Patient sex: F
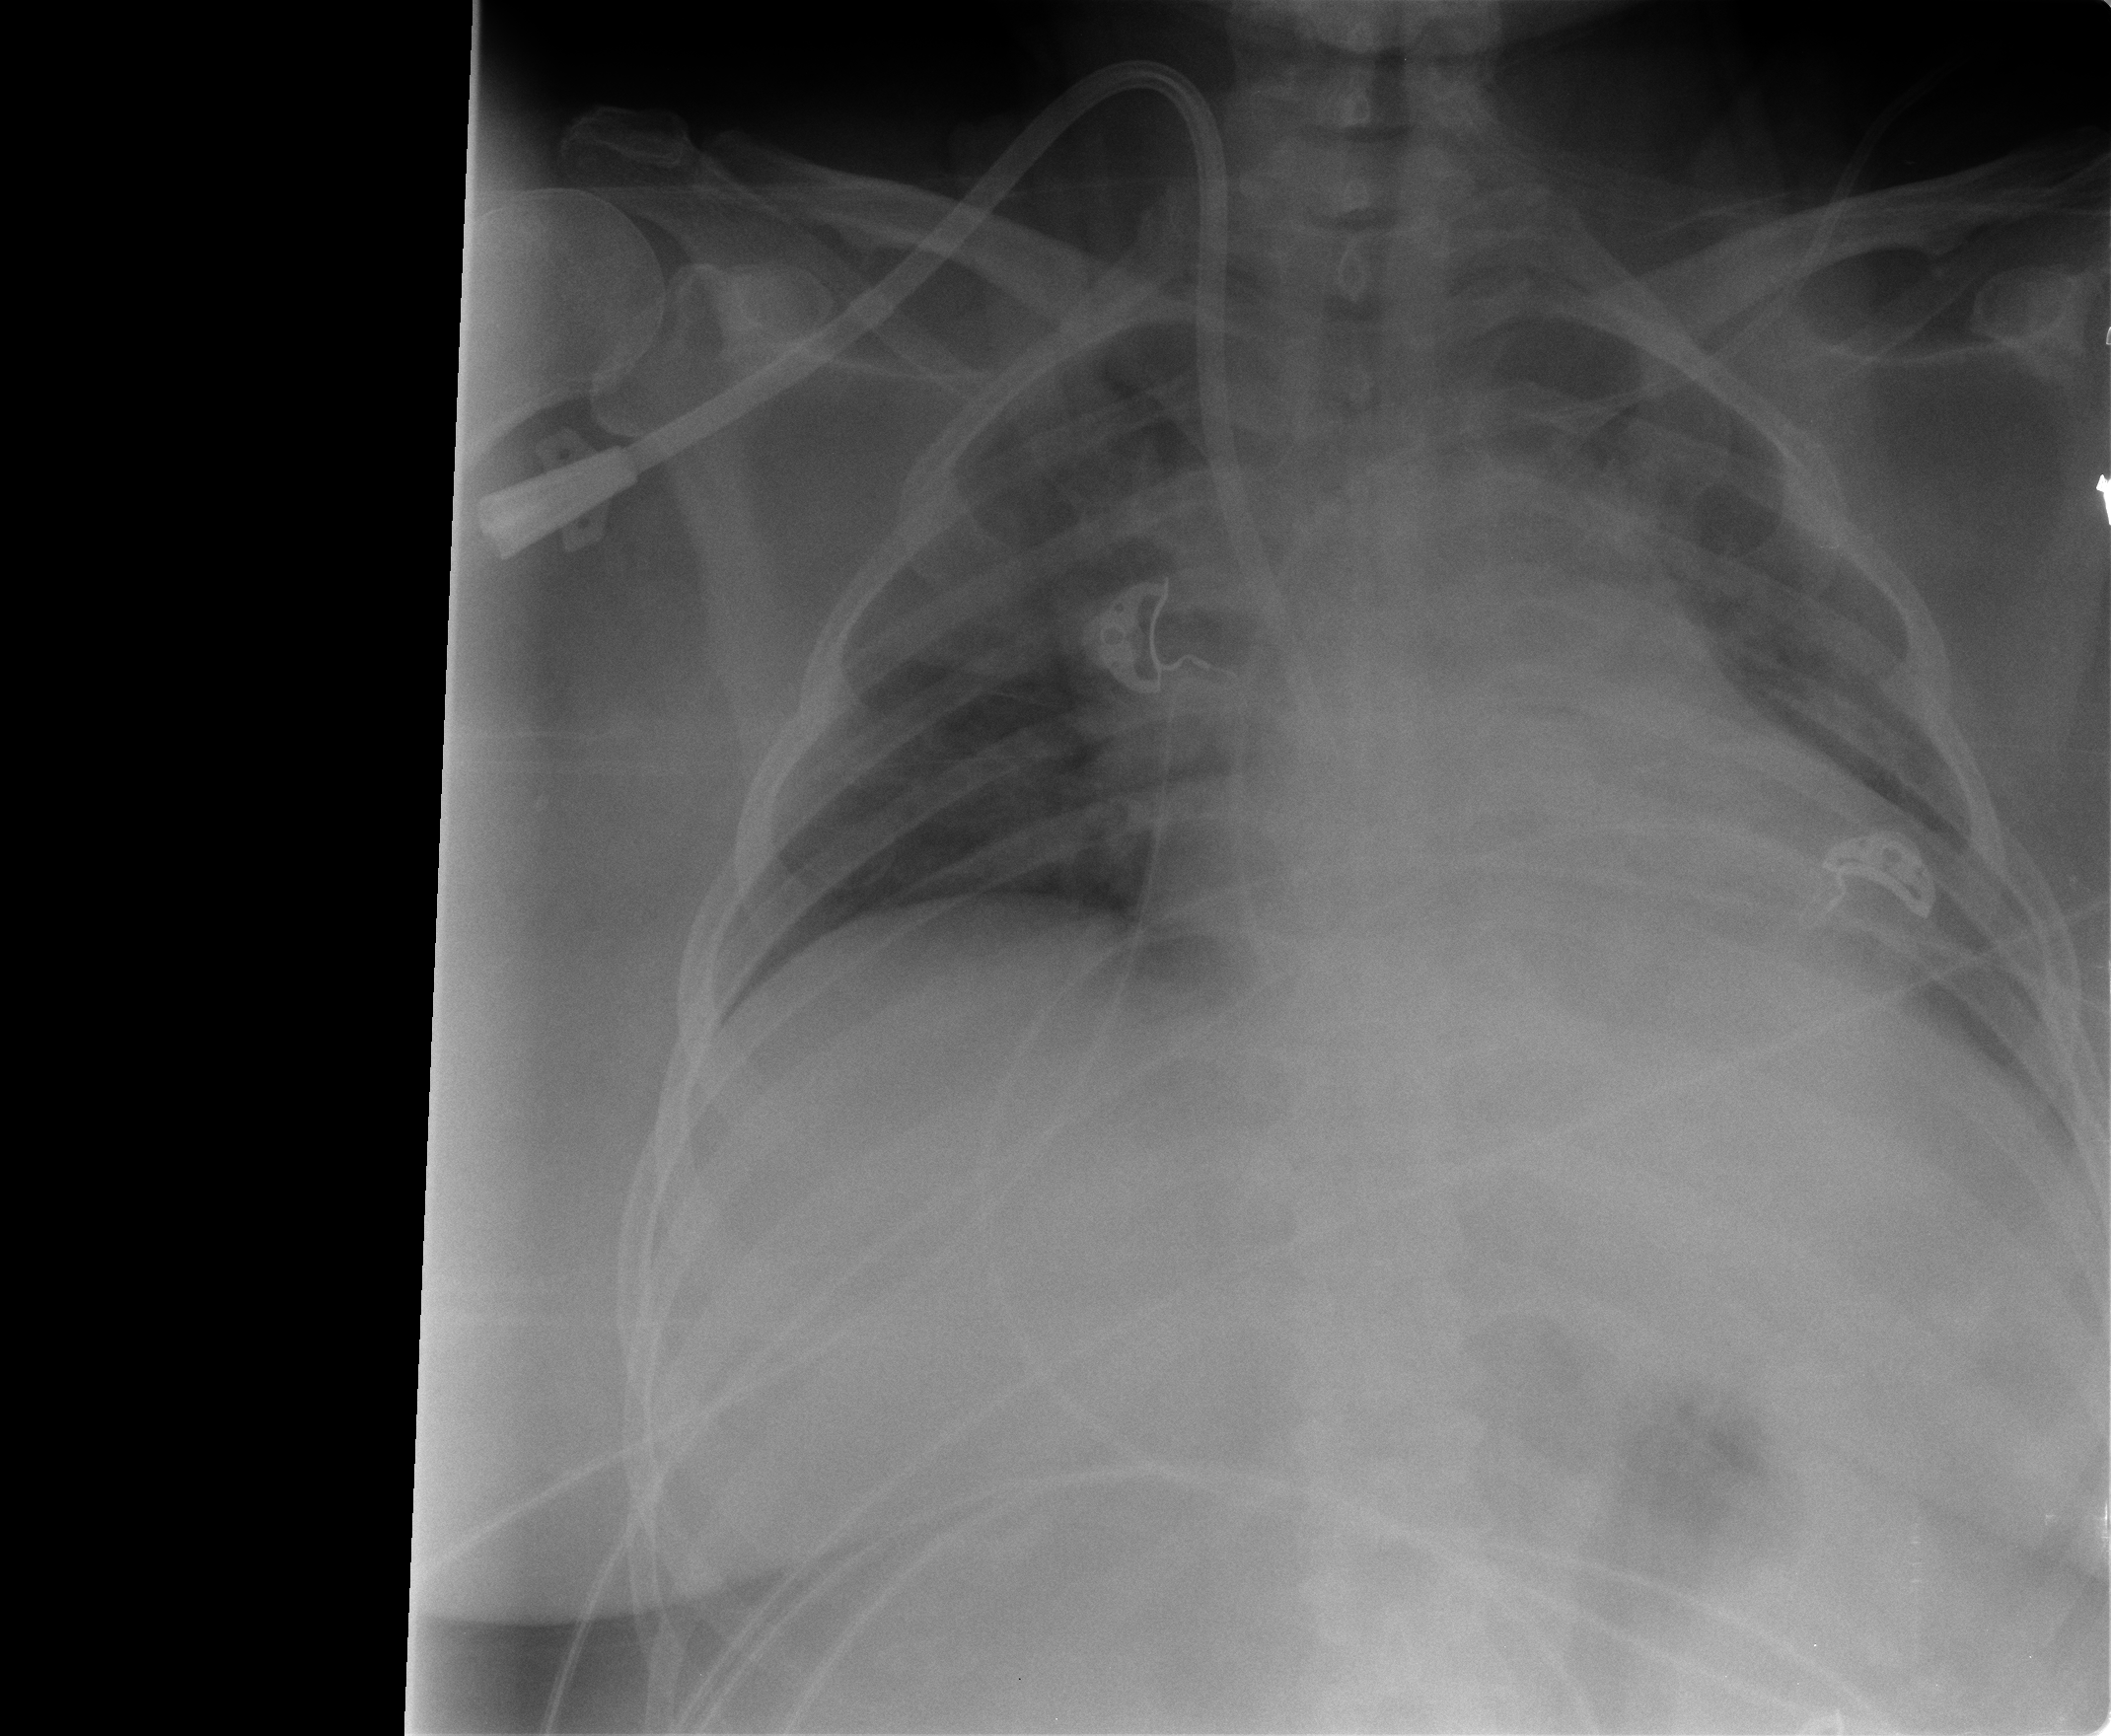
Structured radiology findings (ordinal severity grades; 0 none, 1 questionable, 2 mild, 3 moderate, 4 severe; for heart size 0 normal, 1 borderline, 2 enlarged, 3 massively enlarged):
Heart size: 2
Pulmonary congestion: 0
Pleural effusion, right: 0
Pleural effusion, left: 0
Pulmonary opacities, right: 0
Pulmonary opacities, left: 0
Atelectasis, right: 2
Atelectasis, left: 2